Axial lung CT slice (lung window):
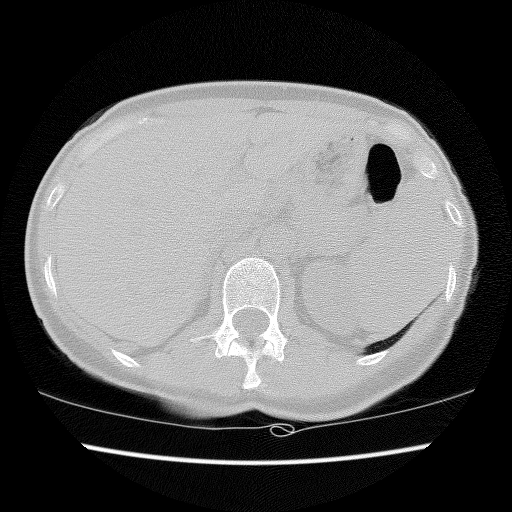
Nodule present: no